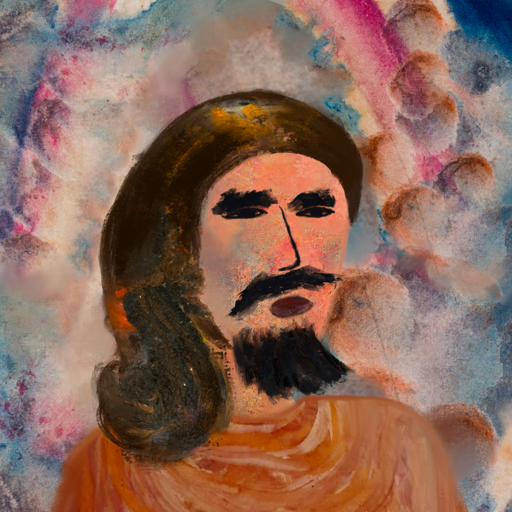
Background: Rupkatha, Head And Neck Side: Irani, Face Side: Mosgoul, Bust: Pious_Lady, Hair Side: Gypsy_Queen, Head Accessory: Blank, Second Necklace: Blank, Necklace: Blank, Baby: Blank